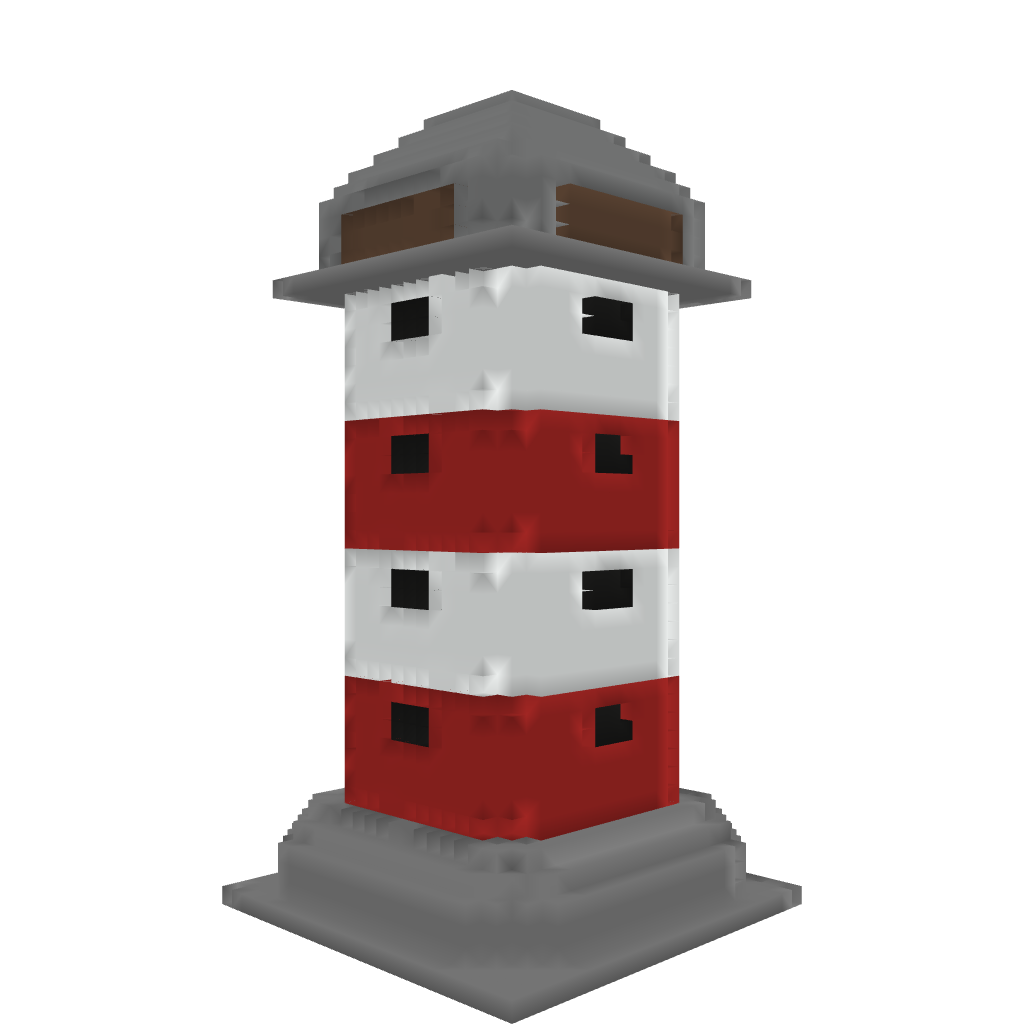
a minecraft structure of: My First Creation